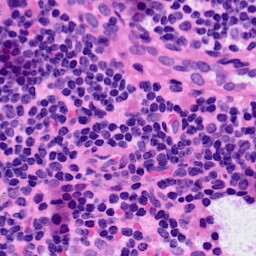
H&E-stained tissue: LymphNode